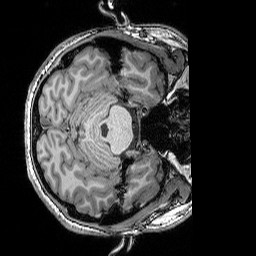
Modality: T1w
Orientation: axial
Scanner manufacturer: siemens
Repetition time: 2.25 s
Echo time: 0.00418 s